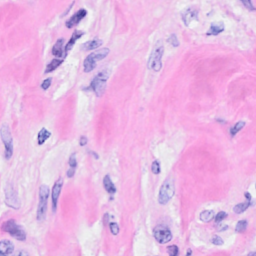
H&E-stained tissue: Breast